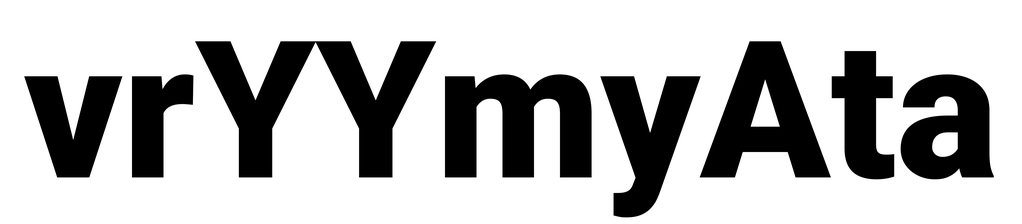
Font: Roboto_Black